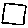
Label: square